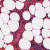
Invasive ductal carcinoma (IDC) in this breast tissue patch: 0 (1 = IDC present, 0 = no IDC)